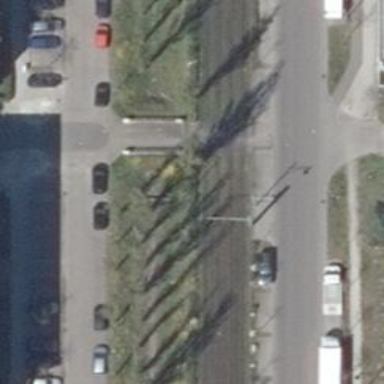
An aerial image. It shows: Tram crossing on the railway.